Frequency: 55000
Velocity: 0,1705
Power: 2,1
Pulse duration: 0,0000001
Pass count: 1
Magnification: 10
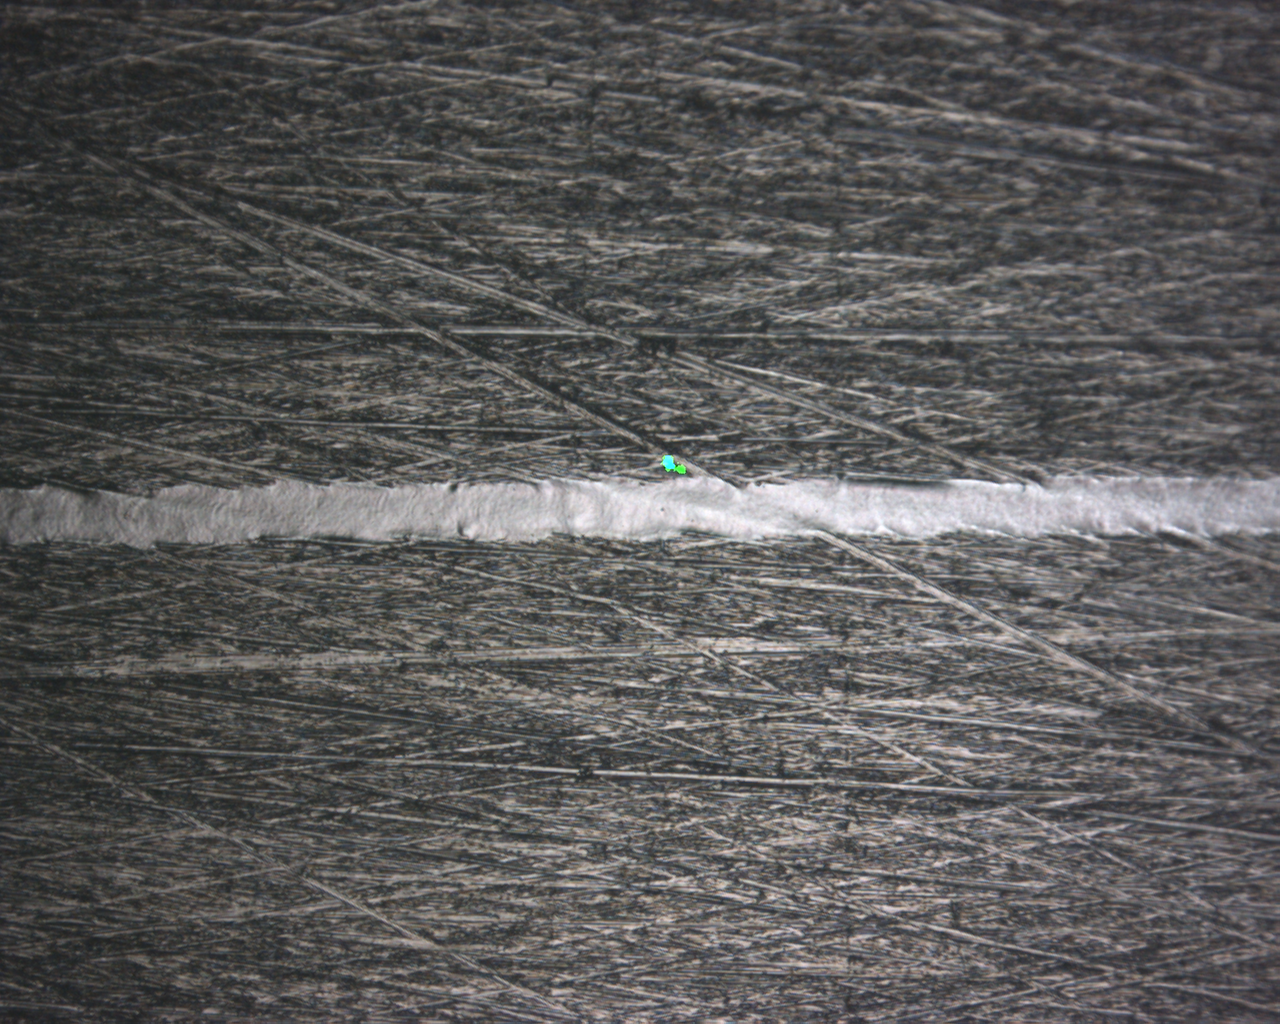
Measured width: 200.197
Other width: 5.3164